【题型】选择题　【知识点】平面几何　【难度】medium
如图，在 $\triangle ABC$ 中，点 $D$ 在边 $BC$ 上，点 $E$ 在线段 $AD$ 上，点 $F$、$G$ 在边 $BC$ 上，$EF \parallel AB$，$EG \parallel AC$，则下列结论一定正确的是（\qquad ）

A. $\frac{EF}{AB} = \frac{AC}{EG}$  \qquad
B. $\frac{BF}{FD} = \frac{DG}{GC}$  \qquad
C. $\frac{DF}{DE} = \frac{DC}{DA}$  \qquad
D. $\frac{BD}{FD} = \frac{AC}{EG}$
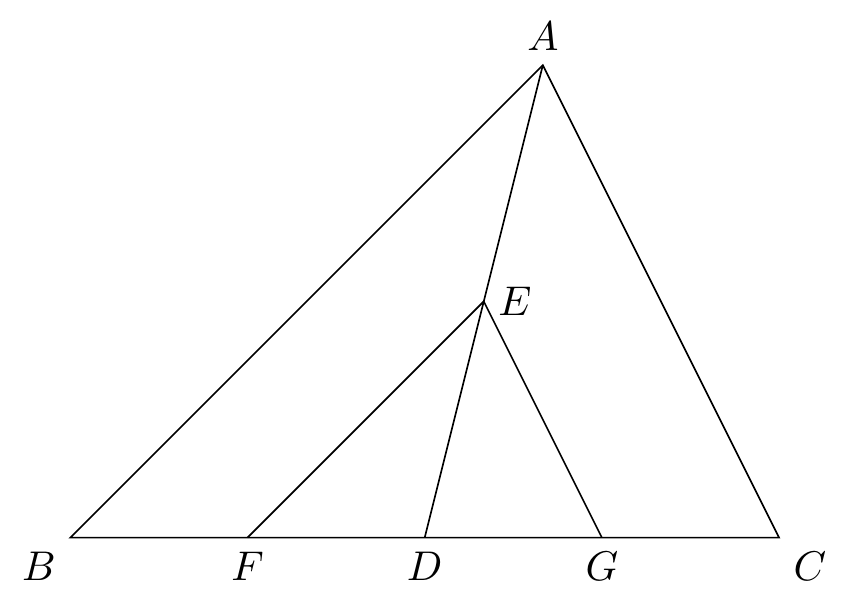
【解答】
解：
A、$\because EF \parallel AB$，$EG \parallel AC$，

$\therefore \triangle DEF \sim \triangle DAB$，$\triangle DEG \sim \triangle DAC$，

$\therefore \frac{EF}{AB} = \frac{DE}{DA}$，$\frac{EG}{AC} = \frac{DE}{DA}$，

$\therefore \frac{EF}{AB} = \frac{EG}{AC}$，故 A 不正确，不符合题意；

B、$\because EF \parallel AB$，$EG \parallel AC$，

$\therefore \frac{BF}{FD} = \frac{AE}{ED}$，$\frac{GC}{DG} = \frac{AE}{ED}$，

$\therefore \frac{BF}{FD} = \frac{GC}{DG}$，故 B 不正确，不符合题意；

C、$\because EF \parallel AB$，$EG \parallel AC$，

$\therefore \triangle DEF \sim \triangle DAB$，$\triangle DEG \sim \triangle DAC$，

$\therefore \frac{DF}{DB} = \frac{DE}{DA}$，则 $\frac{DF}{DE} = \frac{DB}{DA}$，

当 $DB = DC$ 时，$\frac{DF}{DE} = \frac{DC}{DA}$，故 C 不正确，不符合题意；

D、$\because EF \parallel AB$，$EG \parallel AC$，

$\therefore \triangle DEF \sim \triangle DAB$，$\triangle DEG \sim \triangle DAC$，

$\therefore \frac{BD}{FD} = \frac{AD}{ED}$，$\frac{AC}{EG} = \frac{AD}{ED}$，

$\therefore \frac{BD}{FD} = \frac{AC}{EG}$，故 D 正确，符合题意；

故选：D。